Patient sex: M
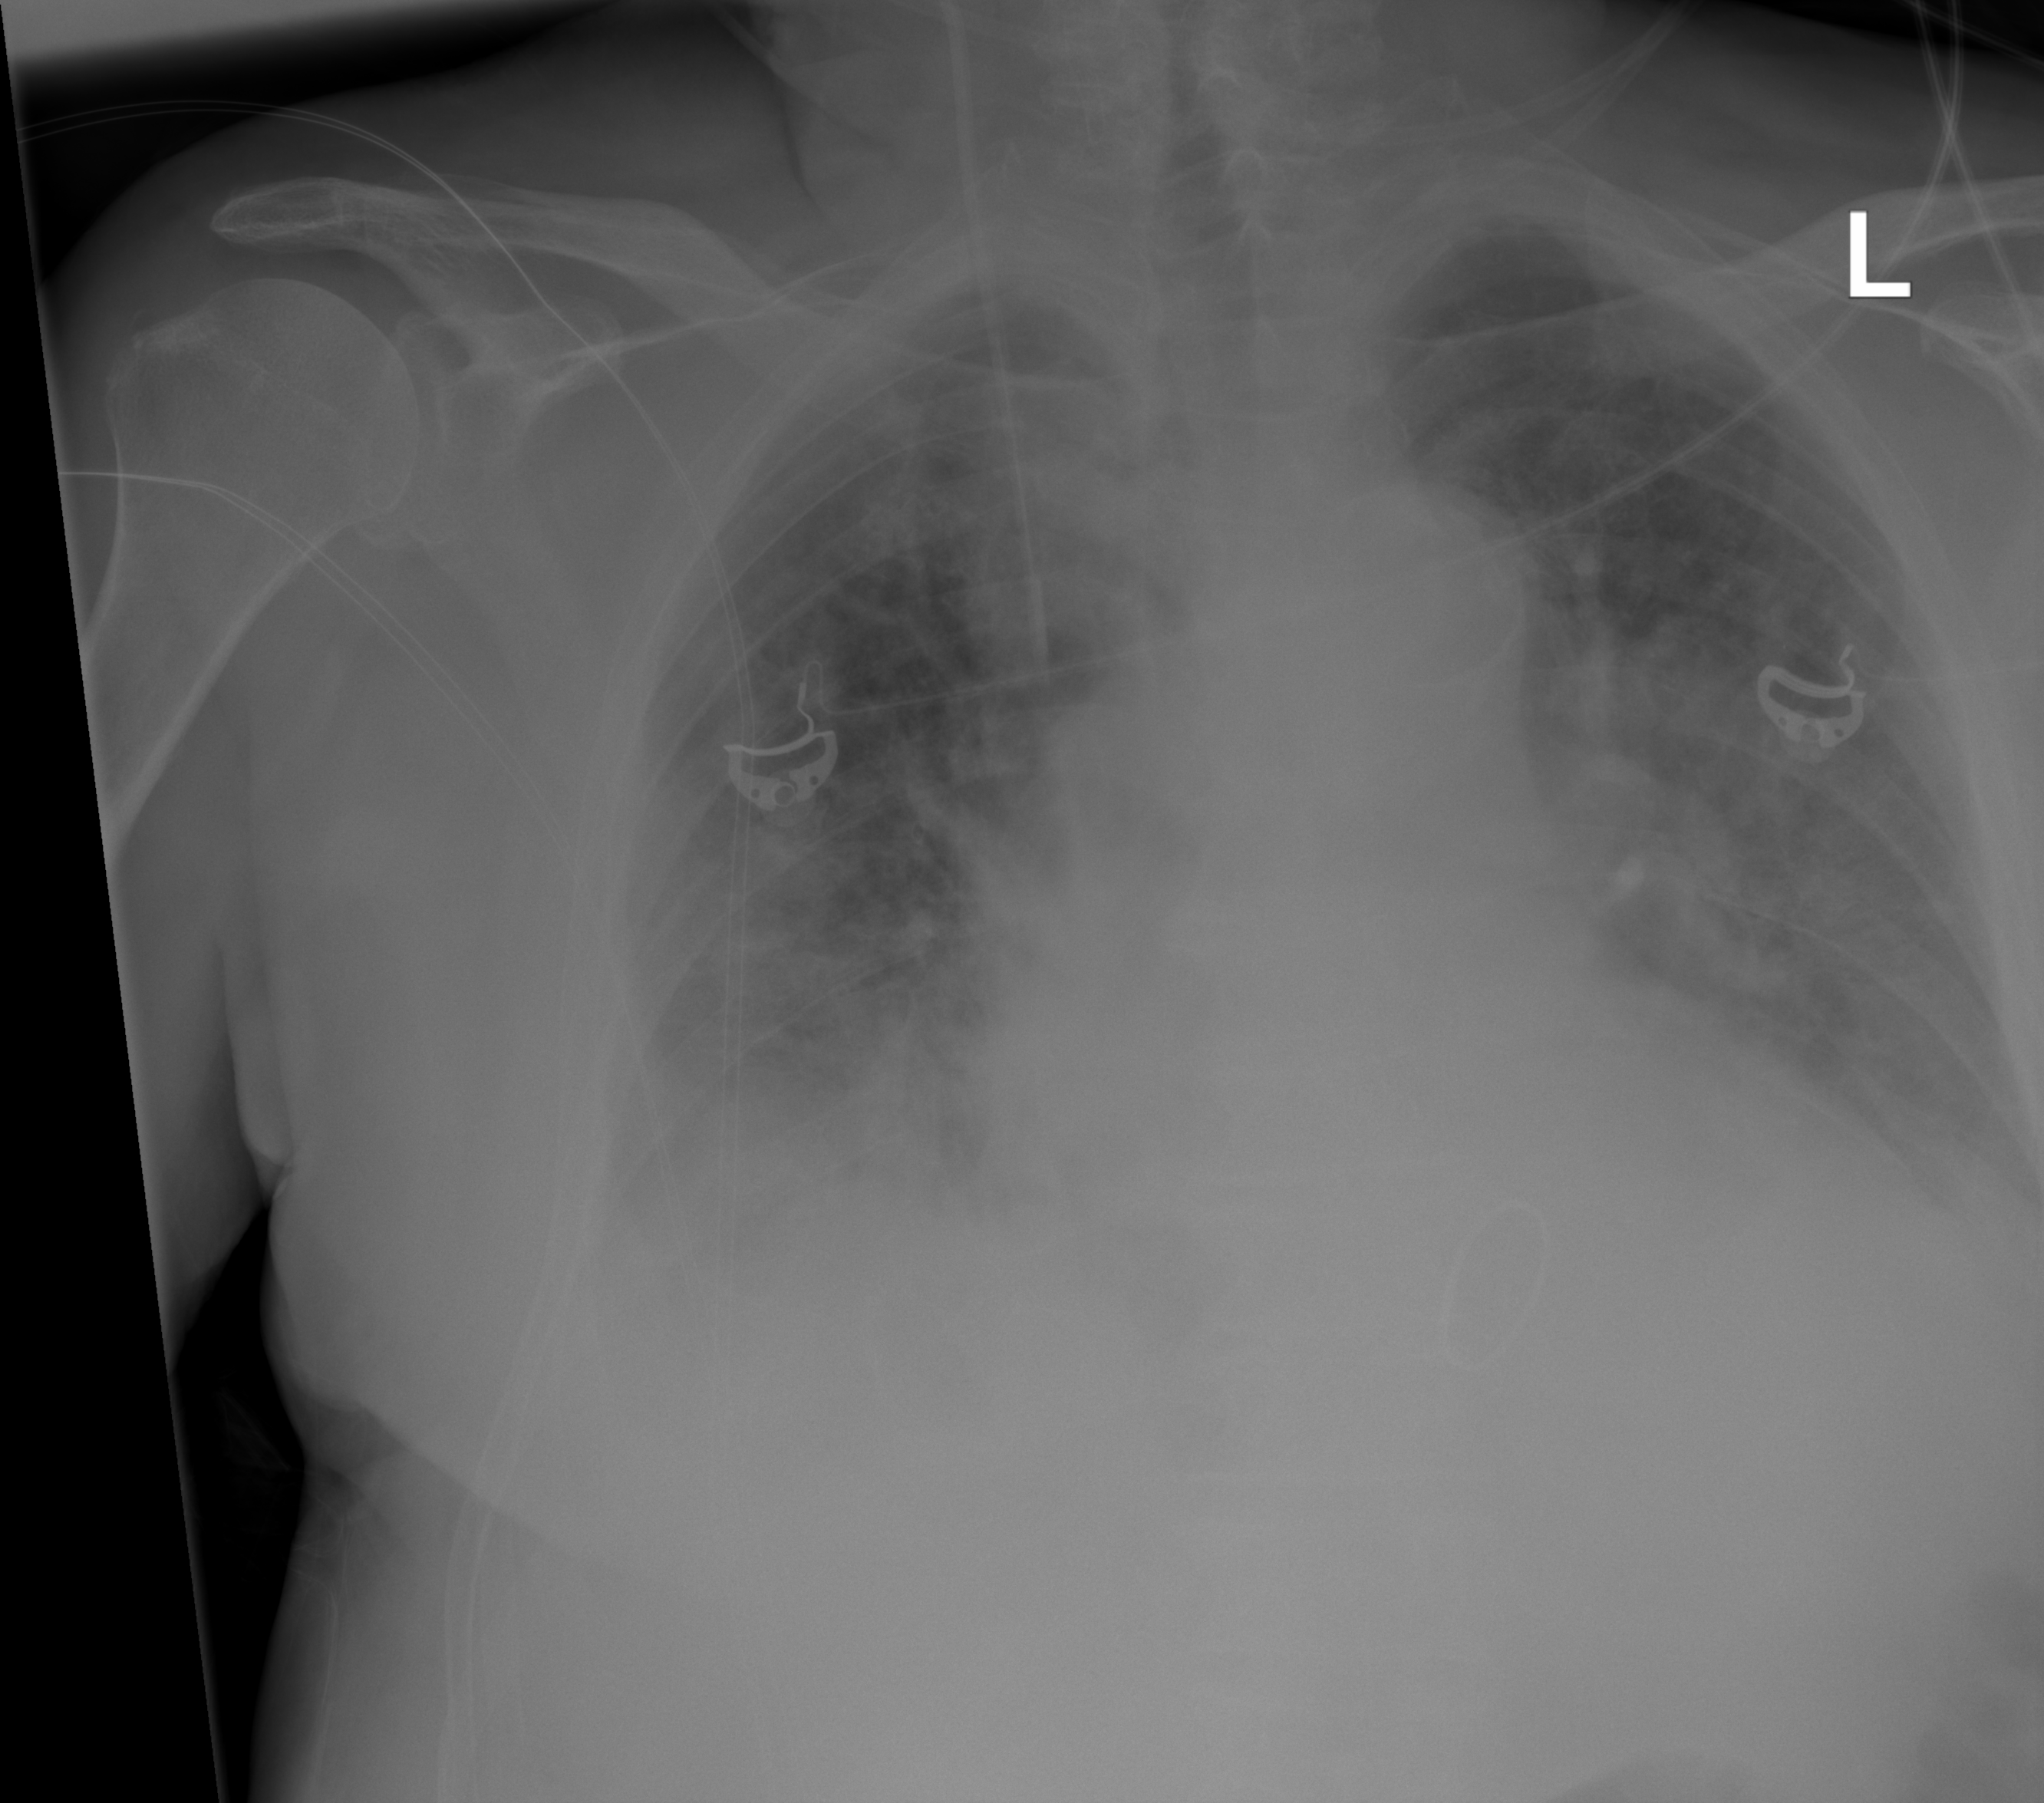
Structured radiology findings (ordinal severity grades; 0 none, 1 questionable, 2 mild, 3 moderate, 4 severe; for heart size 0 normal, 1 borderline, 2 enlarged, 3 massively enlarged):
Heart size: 2
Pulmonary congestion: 2
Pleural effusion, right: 2
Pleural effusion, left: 2
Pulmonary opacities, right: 3
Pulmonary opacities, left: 3
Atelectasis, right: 2
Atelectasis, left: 2